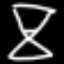
Label: hourglass